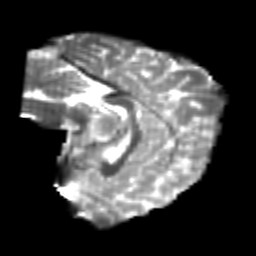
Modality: T2w
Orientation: sagittal
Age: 22
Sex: female
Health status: healthy
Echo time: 0.074 s